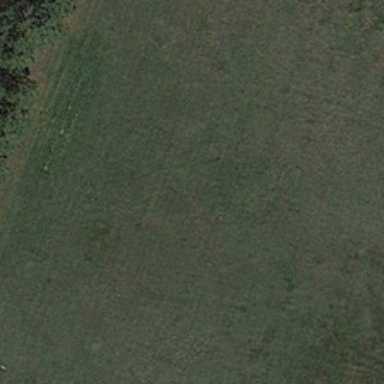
The green grass grows on the meadow .